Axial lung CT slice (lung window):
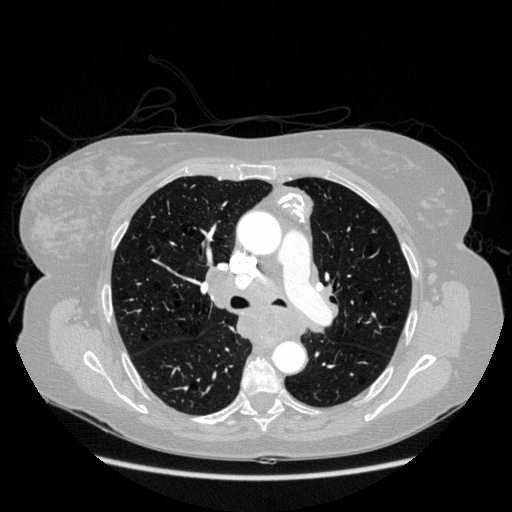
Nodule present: no